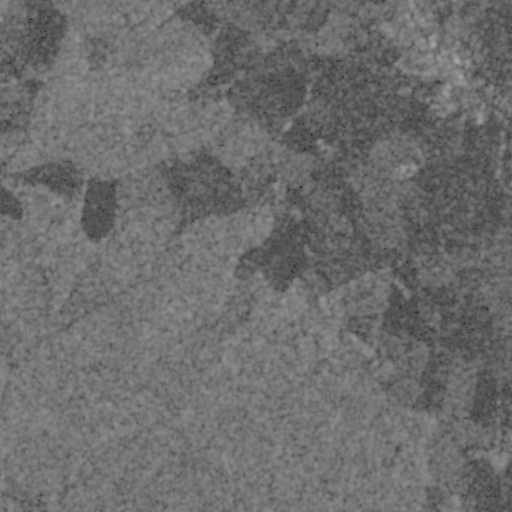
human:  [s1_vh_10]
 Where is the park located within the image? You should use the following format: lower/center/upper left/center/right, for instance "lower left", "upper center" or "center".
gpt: The park is located in the upper right of the image.
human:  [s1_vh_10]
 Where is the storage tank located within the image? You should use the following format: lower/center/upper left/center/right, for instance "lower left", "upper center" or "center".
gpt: The storage tank is located in the upper right of the image.
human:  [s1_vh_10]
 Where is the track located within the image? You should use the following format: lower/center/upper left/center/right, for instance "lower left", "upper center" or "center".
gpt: There is no track in the image.

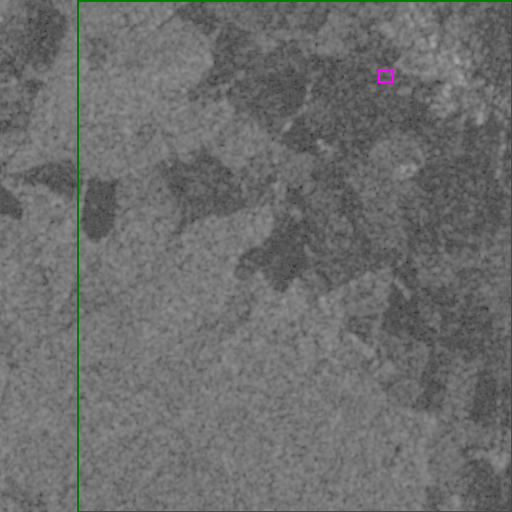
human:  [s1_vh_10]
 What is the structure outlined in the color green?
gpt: The structure outlined in green is a crop field.
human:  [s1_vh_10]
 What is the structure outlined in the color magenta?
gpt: The structure outlined in magenta is a park.
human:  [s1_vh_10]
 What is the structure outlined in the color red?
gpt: There is no red outline.